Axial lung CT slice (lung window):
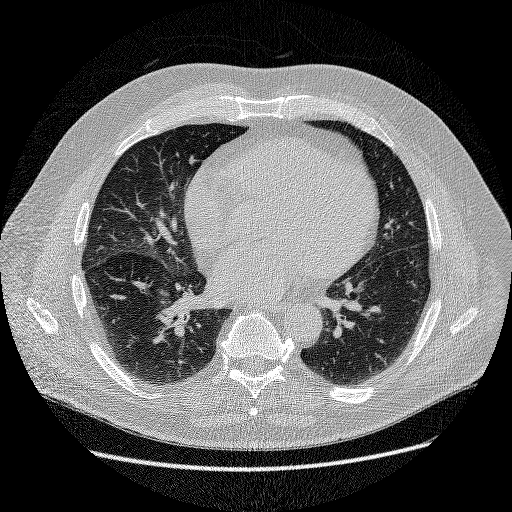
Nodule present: no